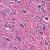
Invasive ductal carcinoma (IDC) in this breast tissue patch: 1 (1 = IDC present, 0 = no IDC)